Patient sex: F
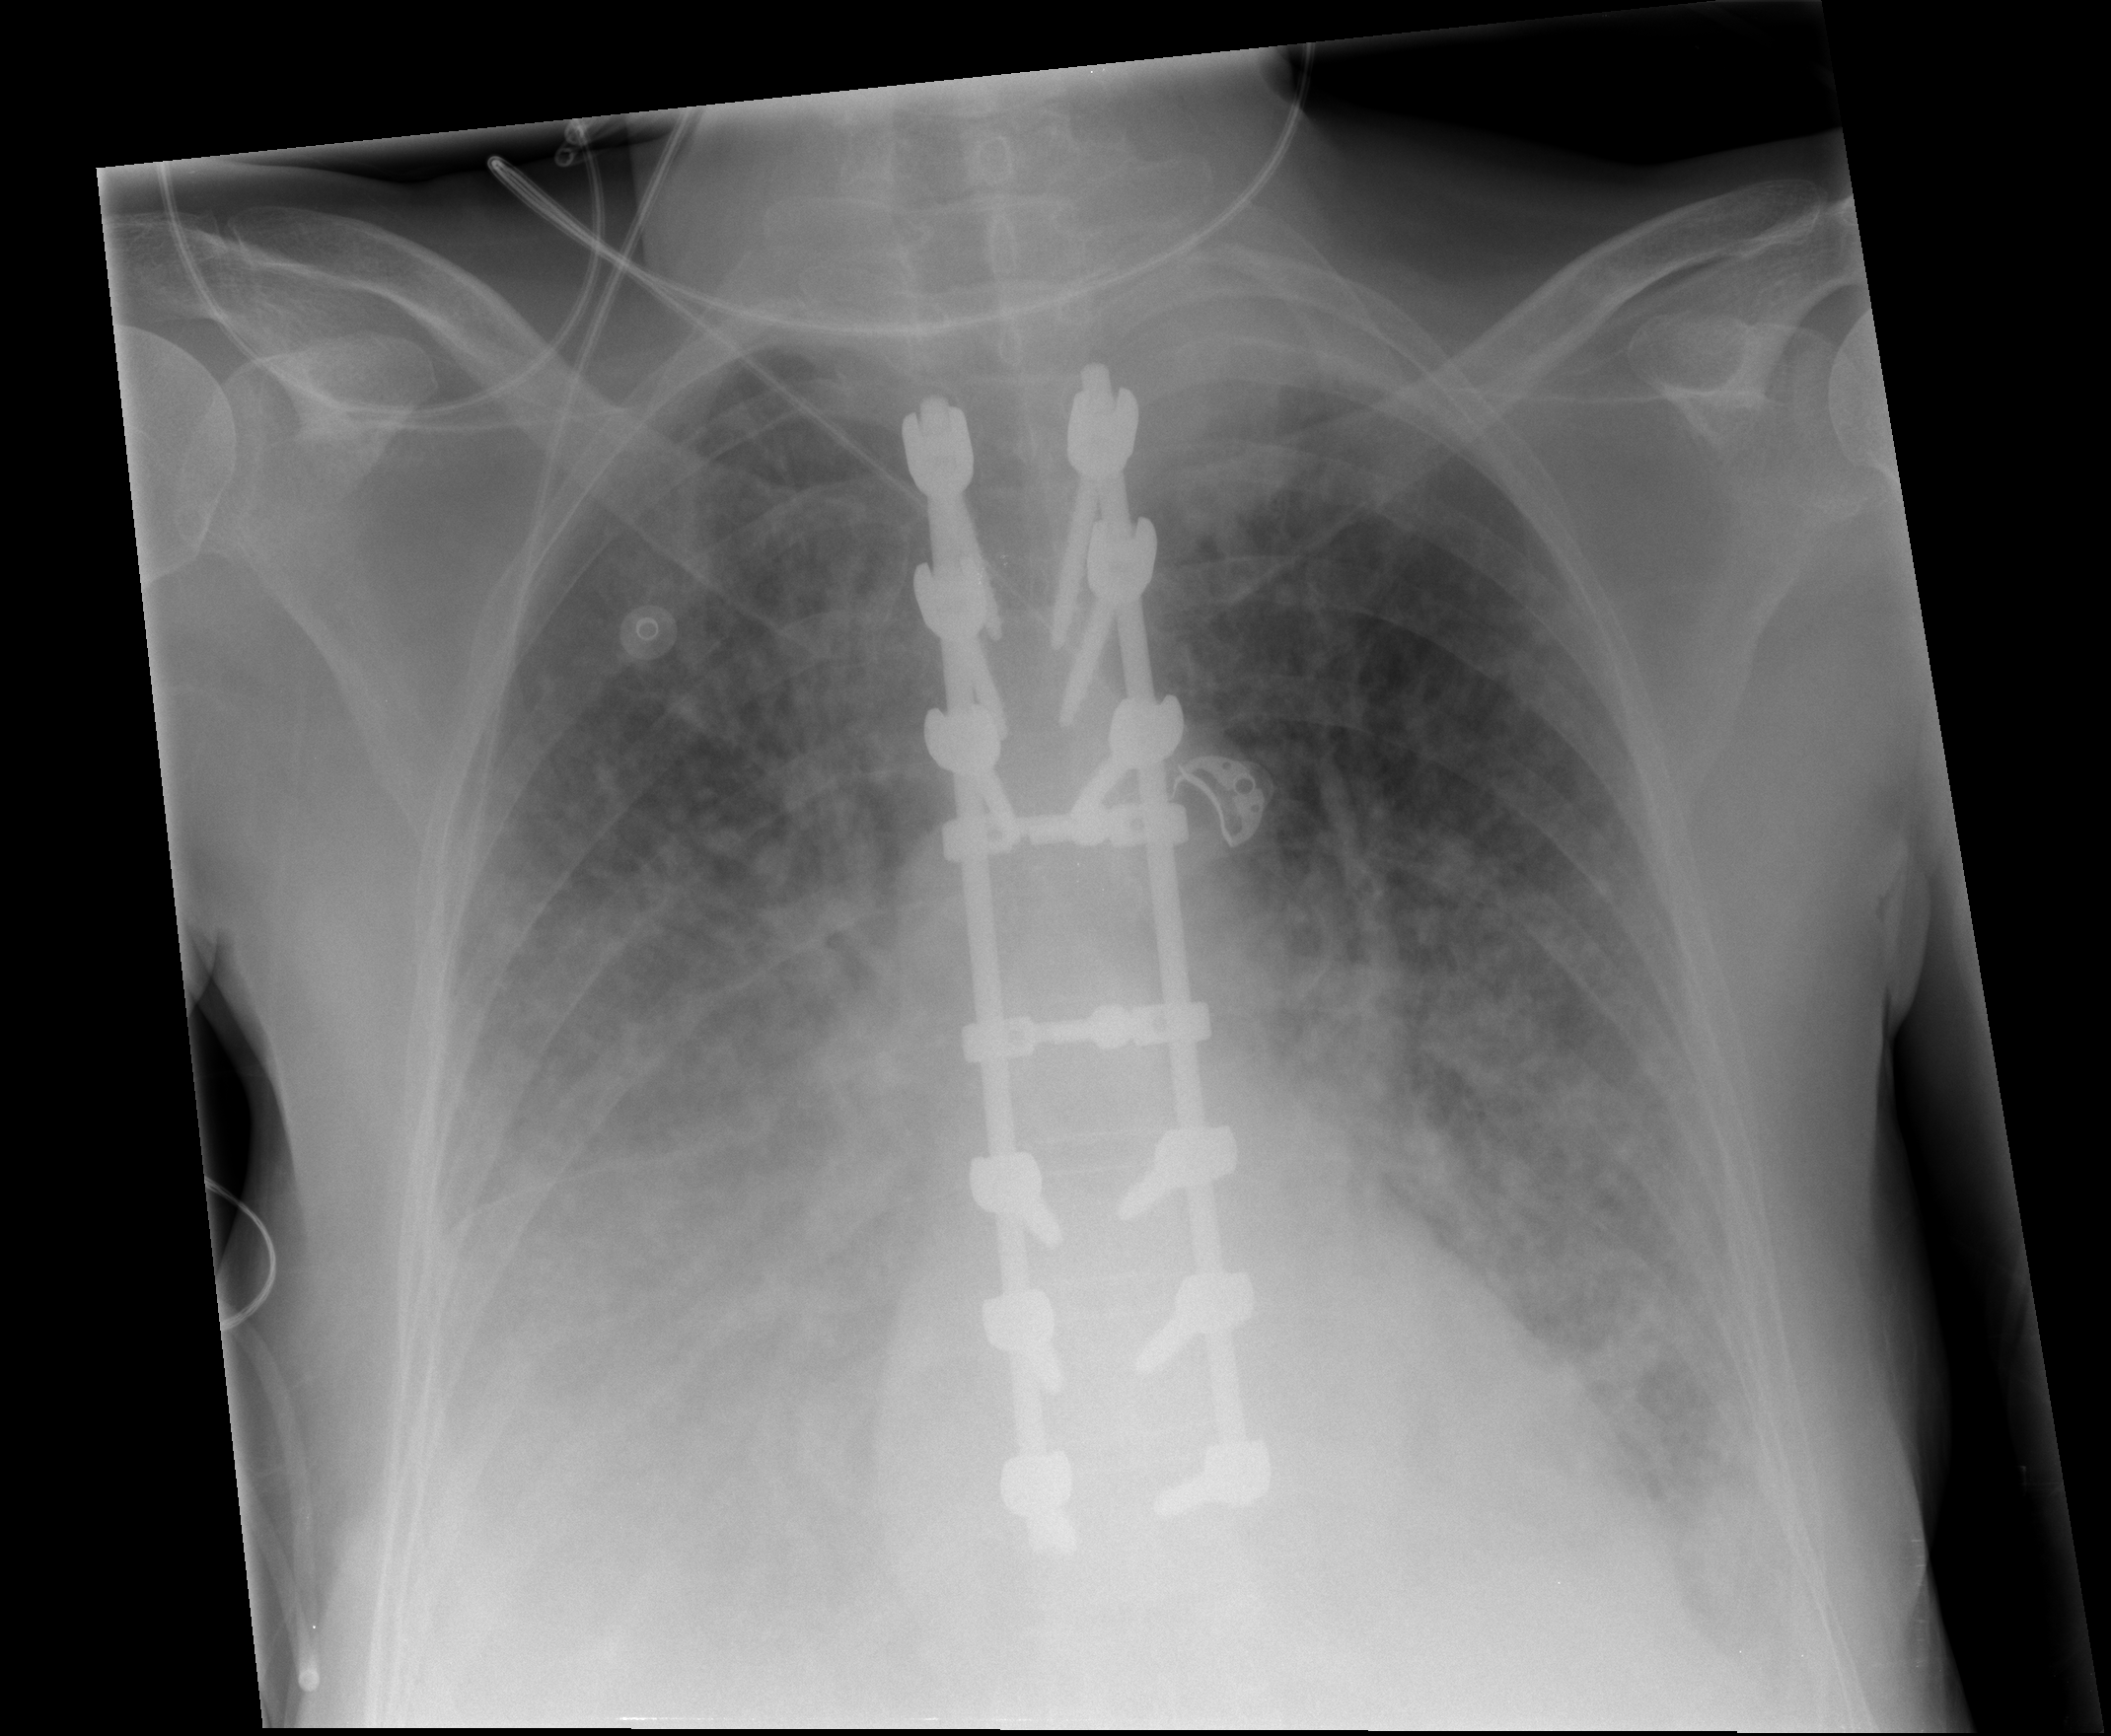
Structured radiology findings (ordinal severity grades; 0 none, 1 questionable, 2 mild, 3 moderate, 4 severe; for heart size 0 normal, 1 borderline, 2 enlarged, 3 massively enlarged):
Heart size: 0
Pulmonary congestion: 3
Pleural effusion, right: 2
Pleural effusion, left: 2
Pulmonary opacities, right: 3
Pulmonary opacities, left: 3
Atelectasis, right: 2
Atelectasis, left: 2